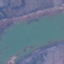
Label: River